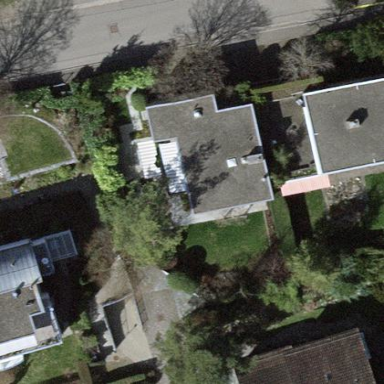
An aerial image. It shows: Building with flat roof.